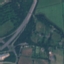
Land use / land cover class: Highway